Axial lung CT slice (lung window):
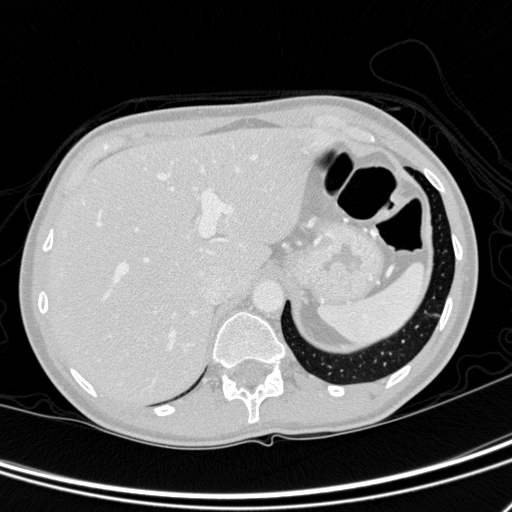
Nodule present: no